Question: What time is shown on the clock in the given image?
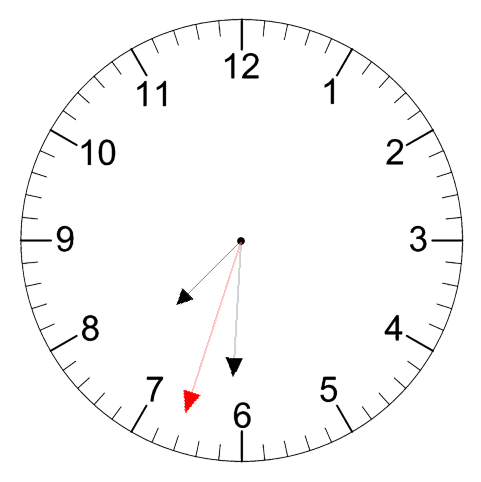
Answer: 07:30:33